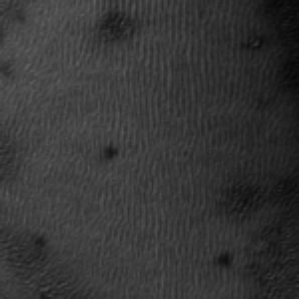
Label: frost